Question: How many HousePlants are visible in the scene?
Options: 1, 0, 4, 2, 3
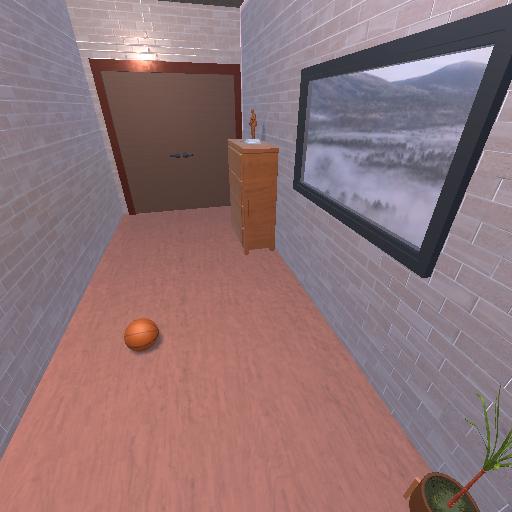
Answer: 1